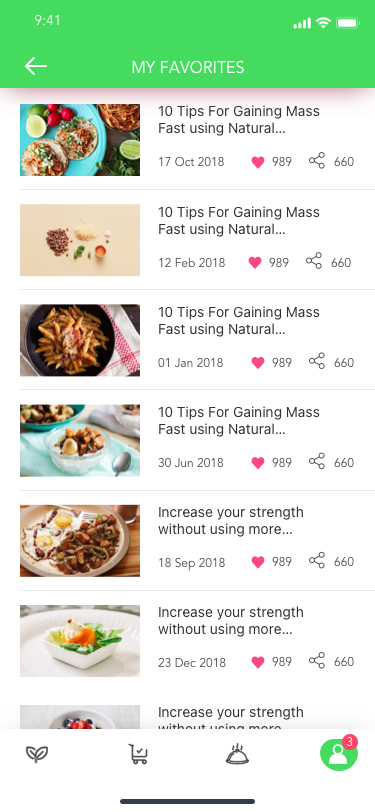
Text in this UI design:
09 Oct 2016
Increase your strength without using more…
989
660
23 Dec 2018
Increase your strength without using more…
989
660
18 Sep 2018
Increase your strength without using more…
989
660
30 Jun 2018
10 Tips For Gaining Mass Fast using Natural…
989
660
01 Jan 2018
10 Tips For Gaining Mass Fast using Natural…
989
660
12 Feb 2018
10 Tips For Gaining Mass Fast using Natural…
989
660
17 Oct 2018
10 Tips For Gaining Mass Fast using Natural…
989
660